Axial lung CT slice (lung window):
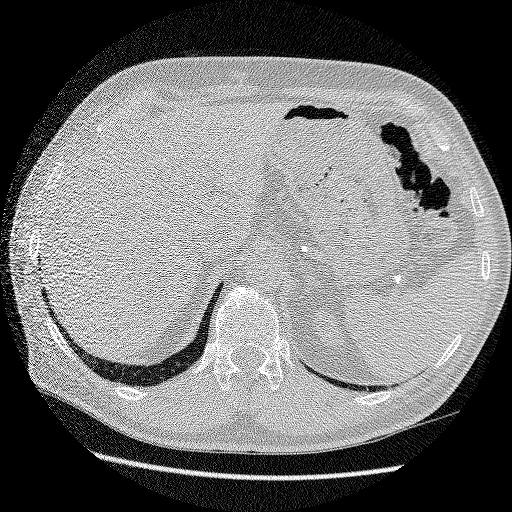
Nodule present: no